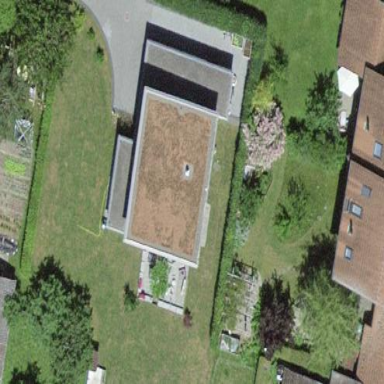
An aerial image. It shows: Residential building.